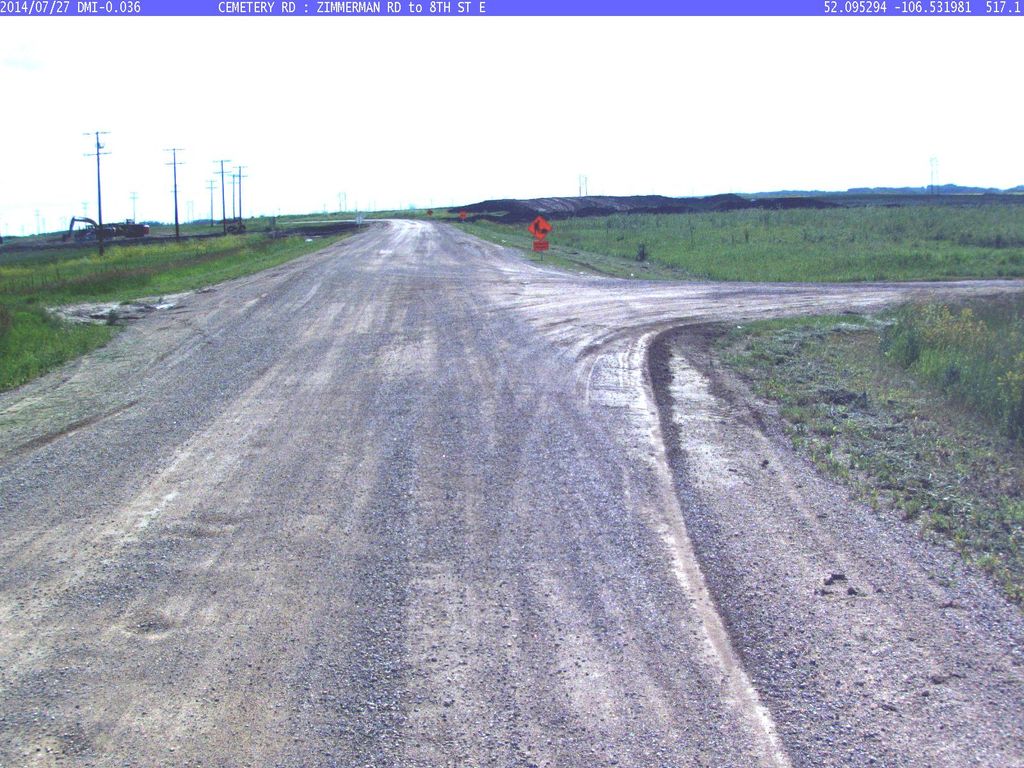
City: saskatoon